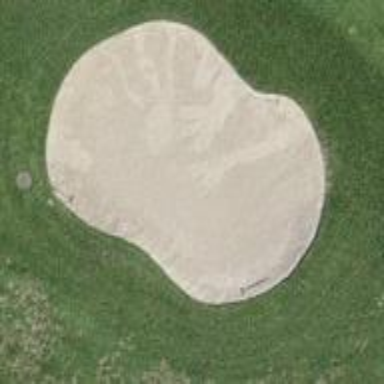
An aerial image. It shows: Golf bunker.